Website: macys
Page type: store-pickup
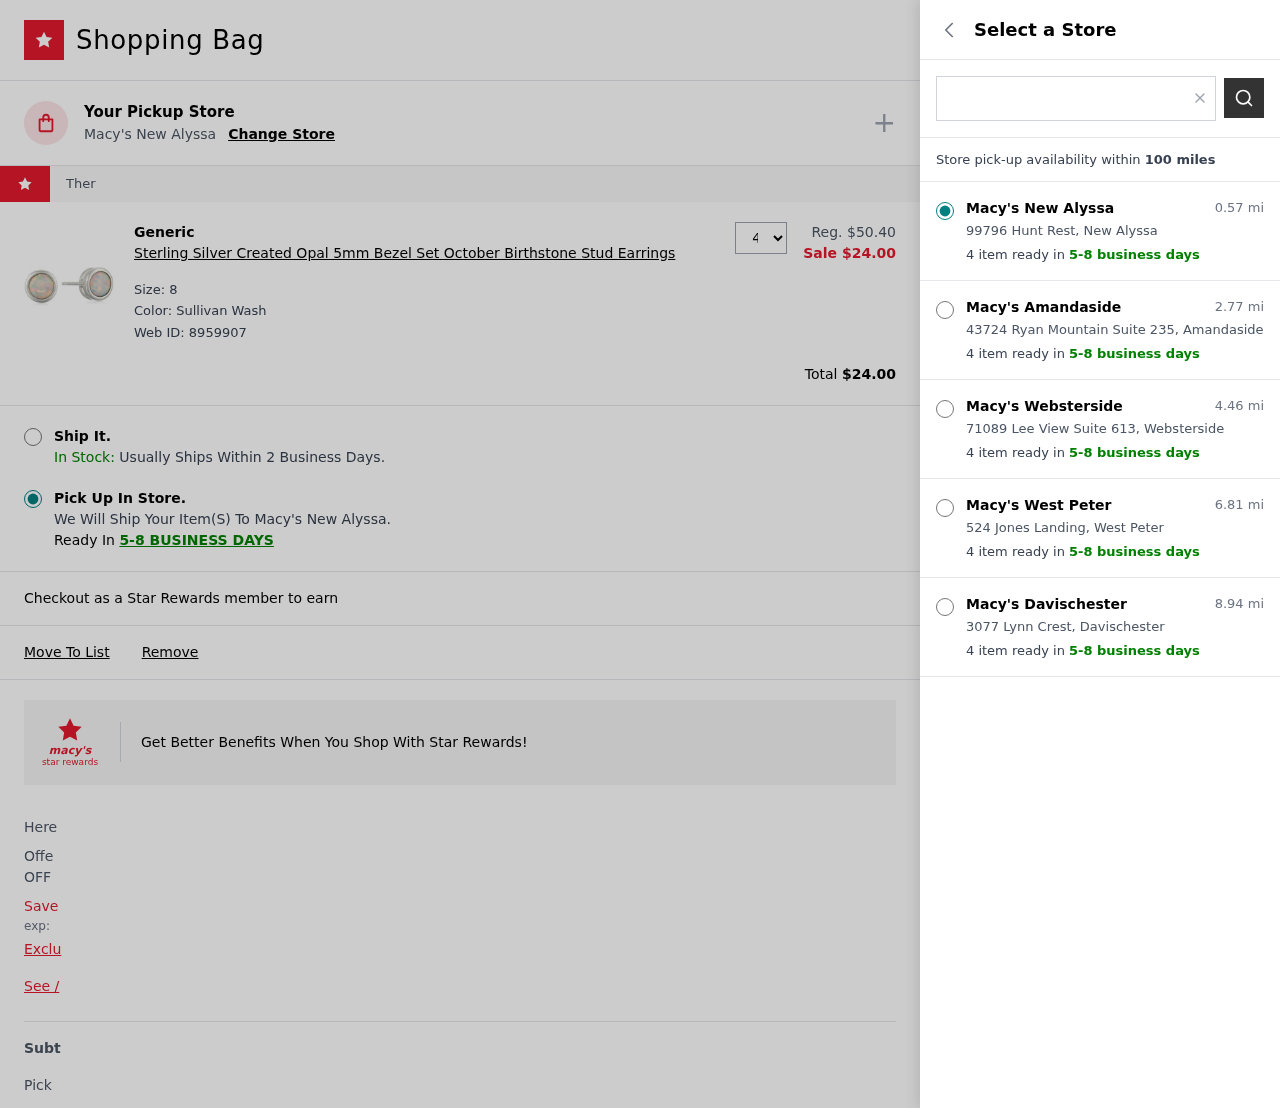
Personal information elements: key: PII_LOCATION1_CITY
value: New Alyssa
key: PII_LOCATION1_STREET
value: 99796 Hunt Rest
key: PII_LOCATION2_CITY
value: Amandaside
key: PII_LOCATION2_STREET
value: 43724 Ryan Mountain Suite 235
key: PII_LOCATION3_CITY
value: Websterside
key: PII_LOCATION3_STREET
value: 71089 Lee View Suite 613
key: PII_LOCATION4_CITY
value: West Peter
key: PII_LOCATION4_STREET
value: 524 Jones Landing
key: PII_LOCATION5_CITY
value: Davischester
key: PII_LOCATION5_STREET
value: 3077 Lynn Crest
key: PII_POSTCODE
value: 27515
Product elements: key: PRODUCT1_BRAND
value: Generic
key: PRODUCT1_NAME
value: Sterling Silver Created Opal 5mm Bezel Set October Birthstone Stud Earrings
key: PRODUCT1_PRICE
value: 24
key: PRODUCT1_QUANTITY
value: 4
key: PRODUCT1_ORIGINAL_PRICE
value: $50.40
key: PRODUCT1_WEB_ID
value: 8959907
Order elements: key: ORDER_TOTAL
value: $24.00
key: ORDER_DELIVERY_DATE
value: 5-8 business days
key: ORDER_DELIVERY_DATE
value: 5-8 BUSINESS DAYS
Search elements: key: SEARCH_LOCATION
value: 27515